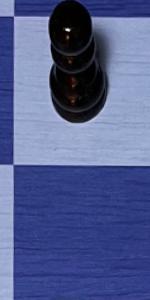
Label: Empty